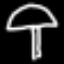
Label: mushroom